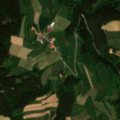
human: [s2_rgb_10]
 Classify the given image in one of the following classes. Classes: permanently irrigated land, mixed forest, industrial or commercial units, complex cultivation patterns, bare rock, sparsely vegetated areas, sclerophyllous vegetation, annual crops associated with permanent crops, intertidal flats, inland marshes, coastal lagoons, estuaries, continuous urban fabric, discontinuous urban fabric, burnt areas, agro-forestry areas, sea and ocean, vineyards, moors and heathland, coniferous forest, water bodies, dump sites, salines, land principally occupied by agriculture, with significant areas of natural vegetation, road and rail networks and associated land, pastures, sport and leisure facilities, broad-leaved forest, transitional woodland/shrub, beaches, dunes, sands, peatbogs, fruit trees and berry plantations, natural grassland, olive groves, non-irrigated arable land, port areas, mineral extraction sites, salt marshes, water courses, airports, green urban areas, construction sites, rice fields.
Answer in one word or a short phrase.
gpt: pastures, complex cultivation patterns, coniferous forest